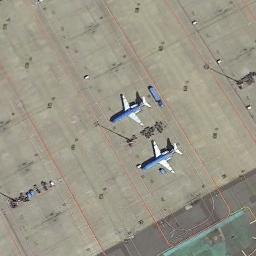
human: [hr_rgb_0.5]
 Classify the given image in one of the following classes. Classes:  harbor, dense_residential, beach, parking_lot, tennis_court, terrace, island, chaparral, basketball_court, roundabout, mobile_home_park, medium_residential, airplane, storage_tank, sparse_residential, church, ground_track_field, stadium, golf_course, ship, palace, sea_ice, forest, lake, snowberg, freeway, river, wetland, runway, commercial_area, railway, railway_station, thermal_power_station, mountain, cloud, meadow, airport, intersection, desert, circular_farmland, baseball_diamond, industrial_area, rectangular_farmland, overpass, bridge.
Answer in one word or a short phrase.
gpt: airplane